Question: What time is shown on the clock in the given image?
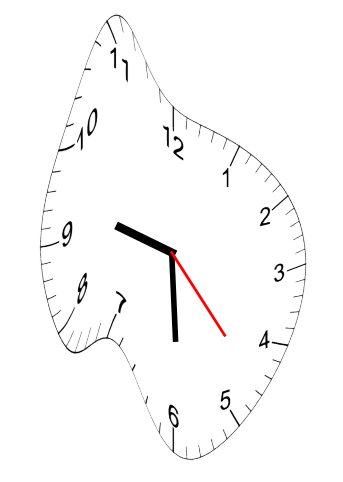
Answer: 09:29:23